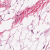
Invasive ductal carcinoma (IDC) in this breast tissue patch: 0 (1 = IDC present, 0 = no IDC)